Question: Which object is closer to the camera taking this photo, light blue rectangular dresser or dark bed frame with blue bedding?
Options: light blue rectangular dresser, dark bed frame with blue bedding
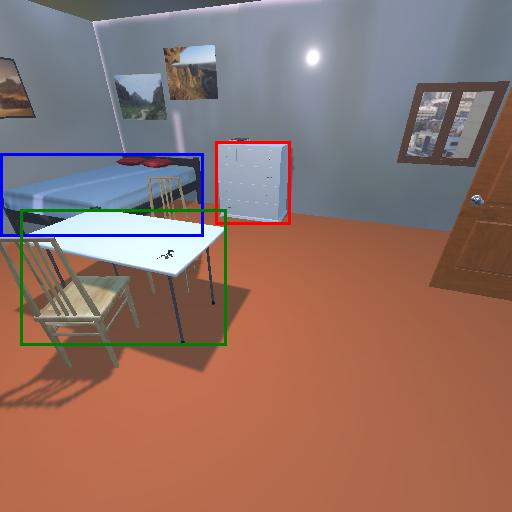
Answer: light blue rectangular dresser